Question: for example{Range:4,6} would return [4,5,5,6] here:

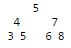
Answer: '''
def allInRange(bst, left, right):
if bst is EmptyValue:
return
if left <= bst.root <= right:
print(bst.root)
allInRange(bst.left, left, right)
allInRange(bst.right, left, right)
'''